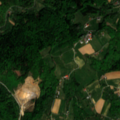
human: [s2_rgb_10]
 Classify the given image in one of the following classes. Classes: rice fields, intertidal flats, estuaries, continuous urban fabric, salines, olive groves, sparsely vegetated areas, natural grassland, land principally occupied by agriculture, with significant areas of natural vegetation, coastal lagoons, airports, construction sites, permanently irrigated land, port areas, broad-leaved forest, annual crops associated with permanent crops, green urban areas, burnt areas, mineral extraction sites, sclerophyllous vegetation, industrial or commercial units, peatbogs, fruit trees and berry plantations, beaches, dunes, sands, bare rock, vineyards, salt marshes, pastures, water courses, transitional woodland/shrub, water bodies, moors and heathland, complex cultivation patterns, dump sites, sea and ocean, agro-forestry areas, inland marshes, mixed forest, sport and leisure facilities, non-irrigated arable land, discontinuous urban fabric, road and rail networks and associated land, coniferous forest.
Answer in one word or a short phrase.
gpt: complex cultivation patterns, broad-leaved forest, coniferous forest, mixed forest